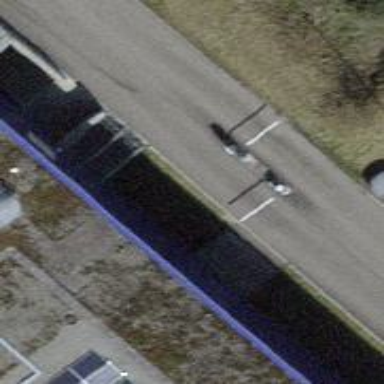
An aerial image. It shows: Lift gate barrier.